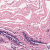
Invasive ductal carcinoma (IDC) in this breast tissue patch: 0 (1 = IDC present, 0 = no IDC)